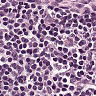
Metastatic tissue present: no